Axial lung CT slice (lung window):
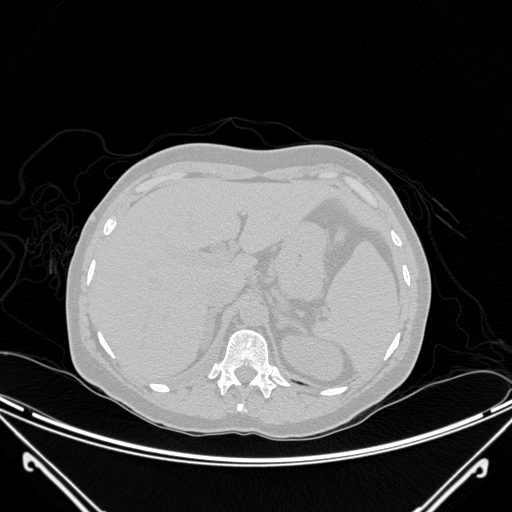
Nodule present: no